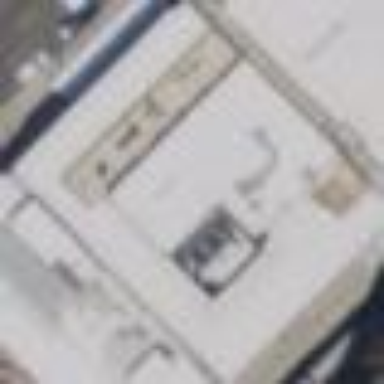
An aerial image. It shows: Part of building.